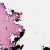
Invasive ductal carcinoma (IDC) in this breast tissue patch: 0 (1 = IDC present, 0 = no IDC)